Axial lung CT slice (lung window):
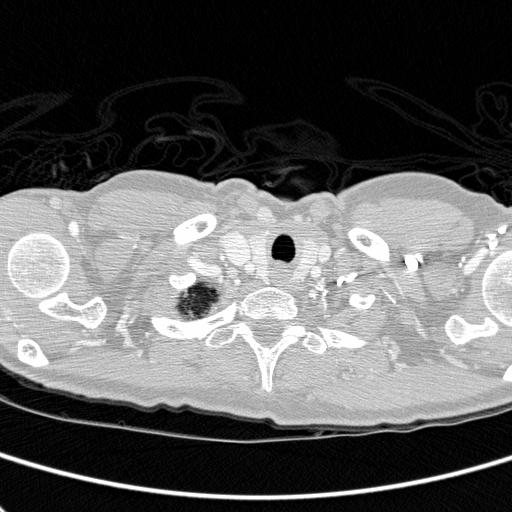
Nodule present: no